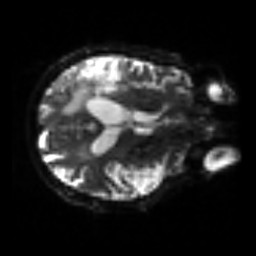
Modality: sbref
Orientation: axial
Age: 75
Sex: male
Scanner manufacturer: siemens
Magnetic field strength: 3 T
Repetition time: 3.2 s
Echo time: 0.081 s